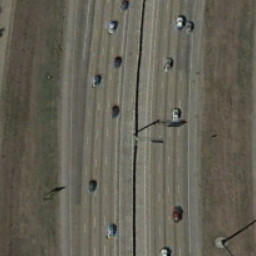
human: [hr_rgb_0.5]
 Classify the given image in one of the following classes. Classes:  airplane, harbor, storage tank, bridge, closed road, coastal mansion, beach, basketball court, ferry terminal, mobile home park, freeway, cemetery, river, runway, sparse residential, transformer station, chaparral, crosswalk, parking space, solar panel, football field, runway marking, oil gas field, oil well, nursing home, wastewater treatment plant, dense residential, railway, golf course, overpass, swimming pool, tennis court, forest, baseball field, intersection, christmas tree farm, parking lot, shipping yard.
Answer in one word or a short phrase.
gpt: freeway